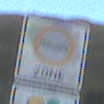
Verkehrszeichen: BeginnUmweltzone
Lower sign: FreistellungVomVerkehrsverbot2
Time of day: SunriseSunset
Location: Outdoor (RoadRail)
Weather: Clear
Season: NotSpecified
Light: Natural